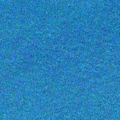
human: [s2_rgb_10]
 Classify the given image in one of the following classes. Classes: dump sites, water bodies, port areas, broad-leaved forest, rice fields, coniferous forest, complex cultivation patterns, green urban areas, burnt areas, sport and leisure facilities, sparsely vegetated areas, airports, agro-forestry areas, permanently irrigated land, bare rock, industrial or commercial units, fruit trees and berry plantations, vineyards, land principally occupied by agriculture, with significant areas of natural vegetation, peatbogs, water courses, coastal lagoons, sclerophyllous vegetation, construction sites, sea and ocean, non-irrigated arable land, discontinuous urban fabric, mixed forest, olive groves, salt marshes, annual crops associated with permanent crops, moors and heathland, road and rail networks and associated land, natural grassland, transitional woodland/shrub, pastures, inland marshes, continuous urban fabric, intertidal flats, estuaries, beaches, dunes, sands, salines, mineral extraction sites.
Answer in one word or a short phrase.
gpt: sea and ocean